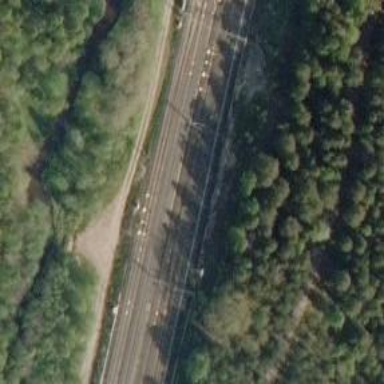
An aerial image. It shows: Railway track with continuous electrified contact line.